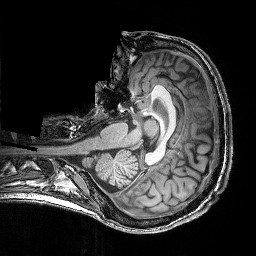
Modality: T1w
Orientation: axial
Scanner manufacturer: siemens
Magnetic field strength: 3 T
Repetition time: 0.02 s
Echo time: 0.005 s